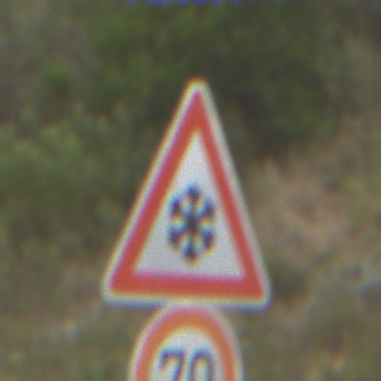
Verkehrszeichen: SchneeOderEisglaette
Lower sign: Geschwindigkeit70
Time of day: Midday
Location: Outdoor (Nature)
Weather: Overcast
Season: NotSpecified
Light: Natural